Interaction volume radius: 10 \u00c5
Interaction volume height: 20 \u00c5
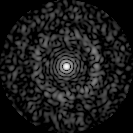
Disorder parameter: 0.8229